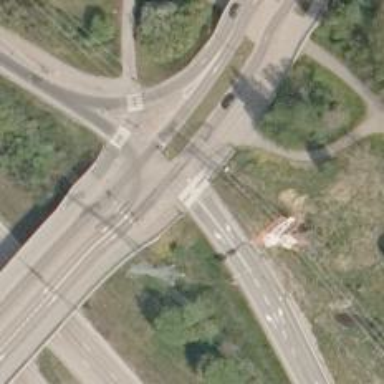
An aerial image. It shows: Crossing on asphalt cycleway.